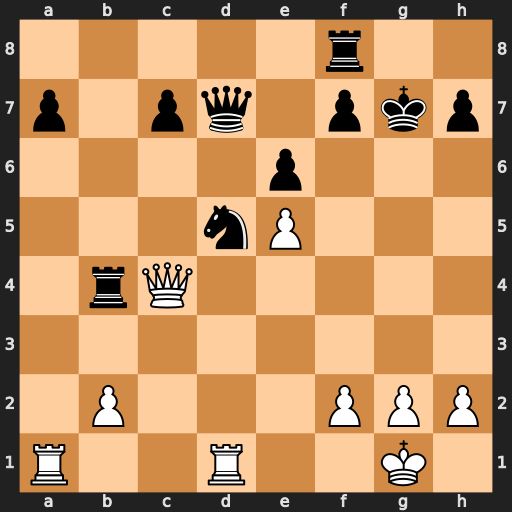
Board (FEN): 5r2/p1pq1pkp/4p3/3nP3/1rQ5/8/1P3PPP/R2R2K1
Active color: w
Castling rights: -
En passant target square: -
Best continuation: Qxb4 Nxb4 Rxd7